This continuous-wavelet-transform scalogram was computed from a bearing vibration snapshot. Diagnose the bearing from this image, choosing from: normal, inner_race, outer_race, ball.
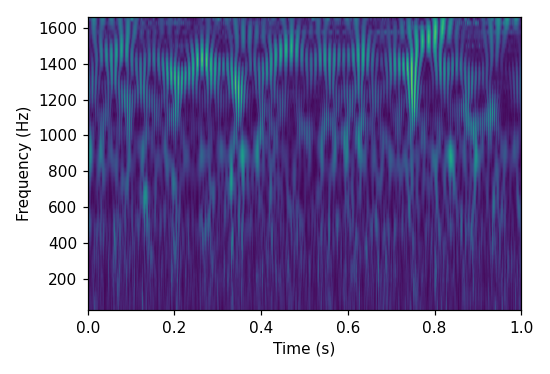
Answer: ball